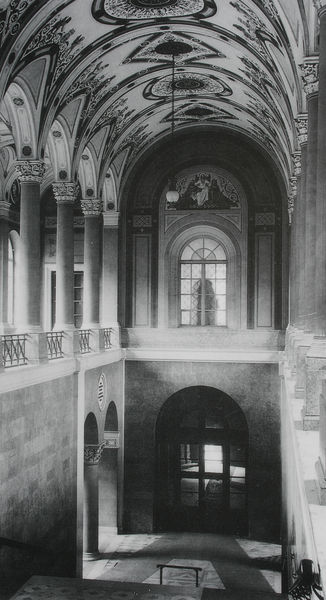
Titel: Haupttreppe vor der Zerstörung
Künstler: Friedrich von Gärtner
Standort: München
Institution: Bayerische Staatsbibliothek
Schlagwörter: schatten, fenster, grau, lampe, licht, marmor, raum, schwarz, säule, säulen, tür, weiss, muster, wand, architektur, stein, steine, innenraum, brüstung, kirche, decke, innen, gotik, rund, schiff, bogen, perspektive, mauer, türe, bank, empore, rundbogen, kuppel, treppe, verzierung, aufgang, durchgang, geländer, hoch, tor, galerie, halle, flucht, foto, fotografie, bögen, eingang, gang, arkade, gewölbe, orient, münchen, balustrade, schwarz-weiß, mosaik, altar, kapitelle, kapitell, kirchenschiff, mauern, fresken, romanik, treppenhaus, chor, icht, deckengemälde, bemalung, aufnahme, fresco, tympanon, krypta, tonnengewölbe, lünette, tragend, alte pinakothek, deckenbemalung, romaik, frsken, fensteer, bysanz, kapitellen, femster